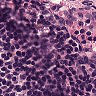
Metastatic tissue present: no